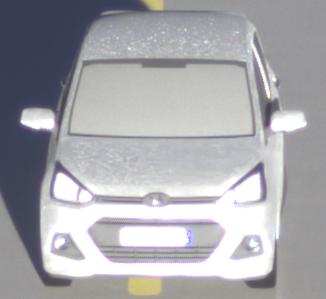
Make: Hyundai
Model: i10
Detailed model: Gen. 2
Model produced from: 2013
Model produced until: 2019
Doors: 5
Color: white
Road condition: wet road
Daytime: sunrise or sunset
Contrast: high contrast